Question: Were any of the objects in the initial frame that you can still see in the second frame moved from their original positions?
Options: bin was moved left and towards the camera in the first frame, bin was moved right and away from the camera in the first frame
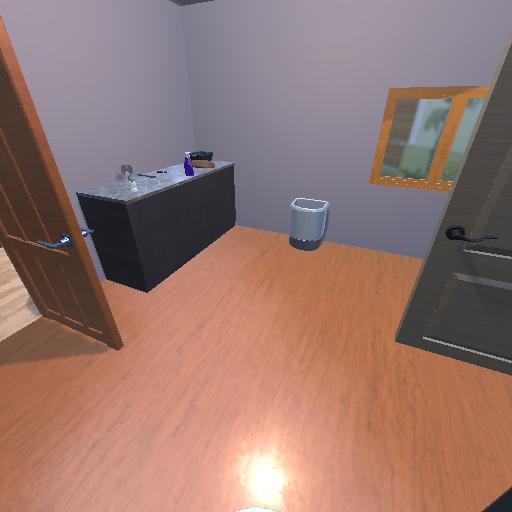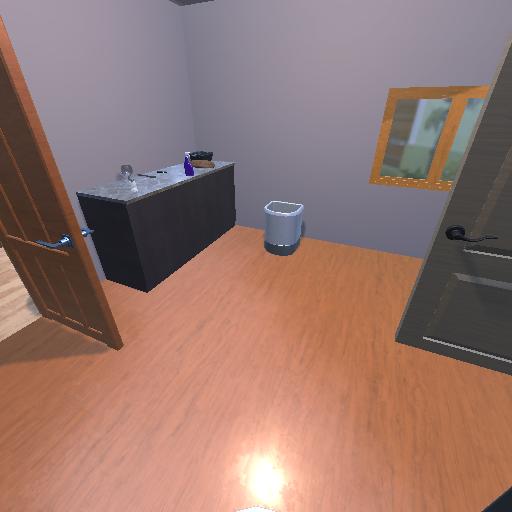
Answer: bin was moved left and towards the camera in the first frame